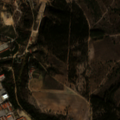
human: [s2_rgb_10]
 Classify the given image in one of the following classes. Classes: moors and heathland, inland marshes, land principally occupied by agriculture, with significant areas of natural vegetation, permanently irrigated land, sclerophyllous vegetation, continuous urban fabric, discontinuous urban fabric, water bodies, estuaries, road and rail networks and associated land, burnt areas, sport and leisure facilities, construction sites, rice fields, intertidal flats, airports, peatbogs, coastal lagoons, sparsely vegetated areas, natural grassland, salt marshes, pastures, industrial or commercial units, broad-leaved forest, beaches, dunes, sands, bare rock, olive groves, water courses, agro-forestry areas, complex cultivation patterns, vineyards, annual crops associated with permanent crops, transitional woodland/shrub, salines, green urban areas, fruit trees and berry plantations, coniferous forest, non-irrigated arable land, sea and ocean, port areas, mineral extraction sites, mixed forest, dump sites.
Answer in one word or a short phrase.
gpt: industrial or commercial units, olive groves, complex cultivation patterns, broad-leaved forest, transitional woodland/shrub